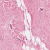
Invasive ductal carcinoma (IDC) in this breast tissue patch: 0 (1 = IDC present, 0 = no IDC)